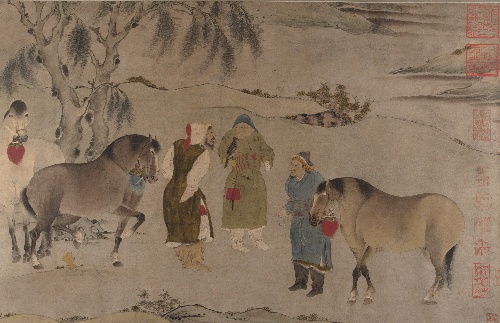
Title: 南宋/元　佚名　六馬圖　卷|Six Horses
Artist: Unidentified artists
Artist bio: Chinese, 13th century [first half of scroll]; 14th century [second half of scroll]
Date: 13th–14th century
Object type: Handscroll
Classification: Paintings
Medium: Handscroll; ink and color on paper
Culture: China
Dimensions: Image: 18 3/16 × 66 1/4 in. (46.2 × 168.3 cm)
Overall with mounting: 18 9/16 in. × 21 ft. 2 3/4 in. (47.1 × 647.1 cm)
Department: Asian Art
Credit line: Bequest of John M. Crawford Jr., 1988
Accession year: 1989
Repository: Metropolitan Museum of Art, New York, NY
Tags: Men|Horses